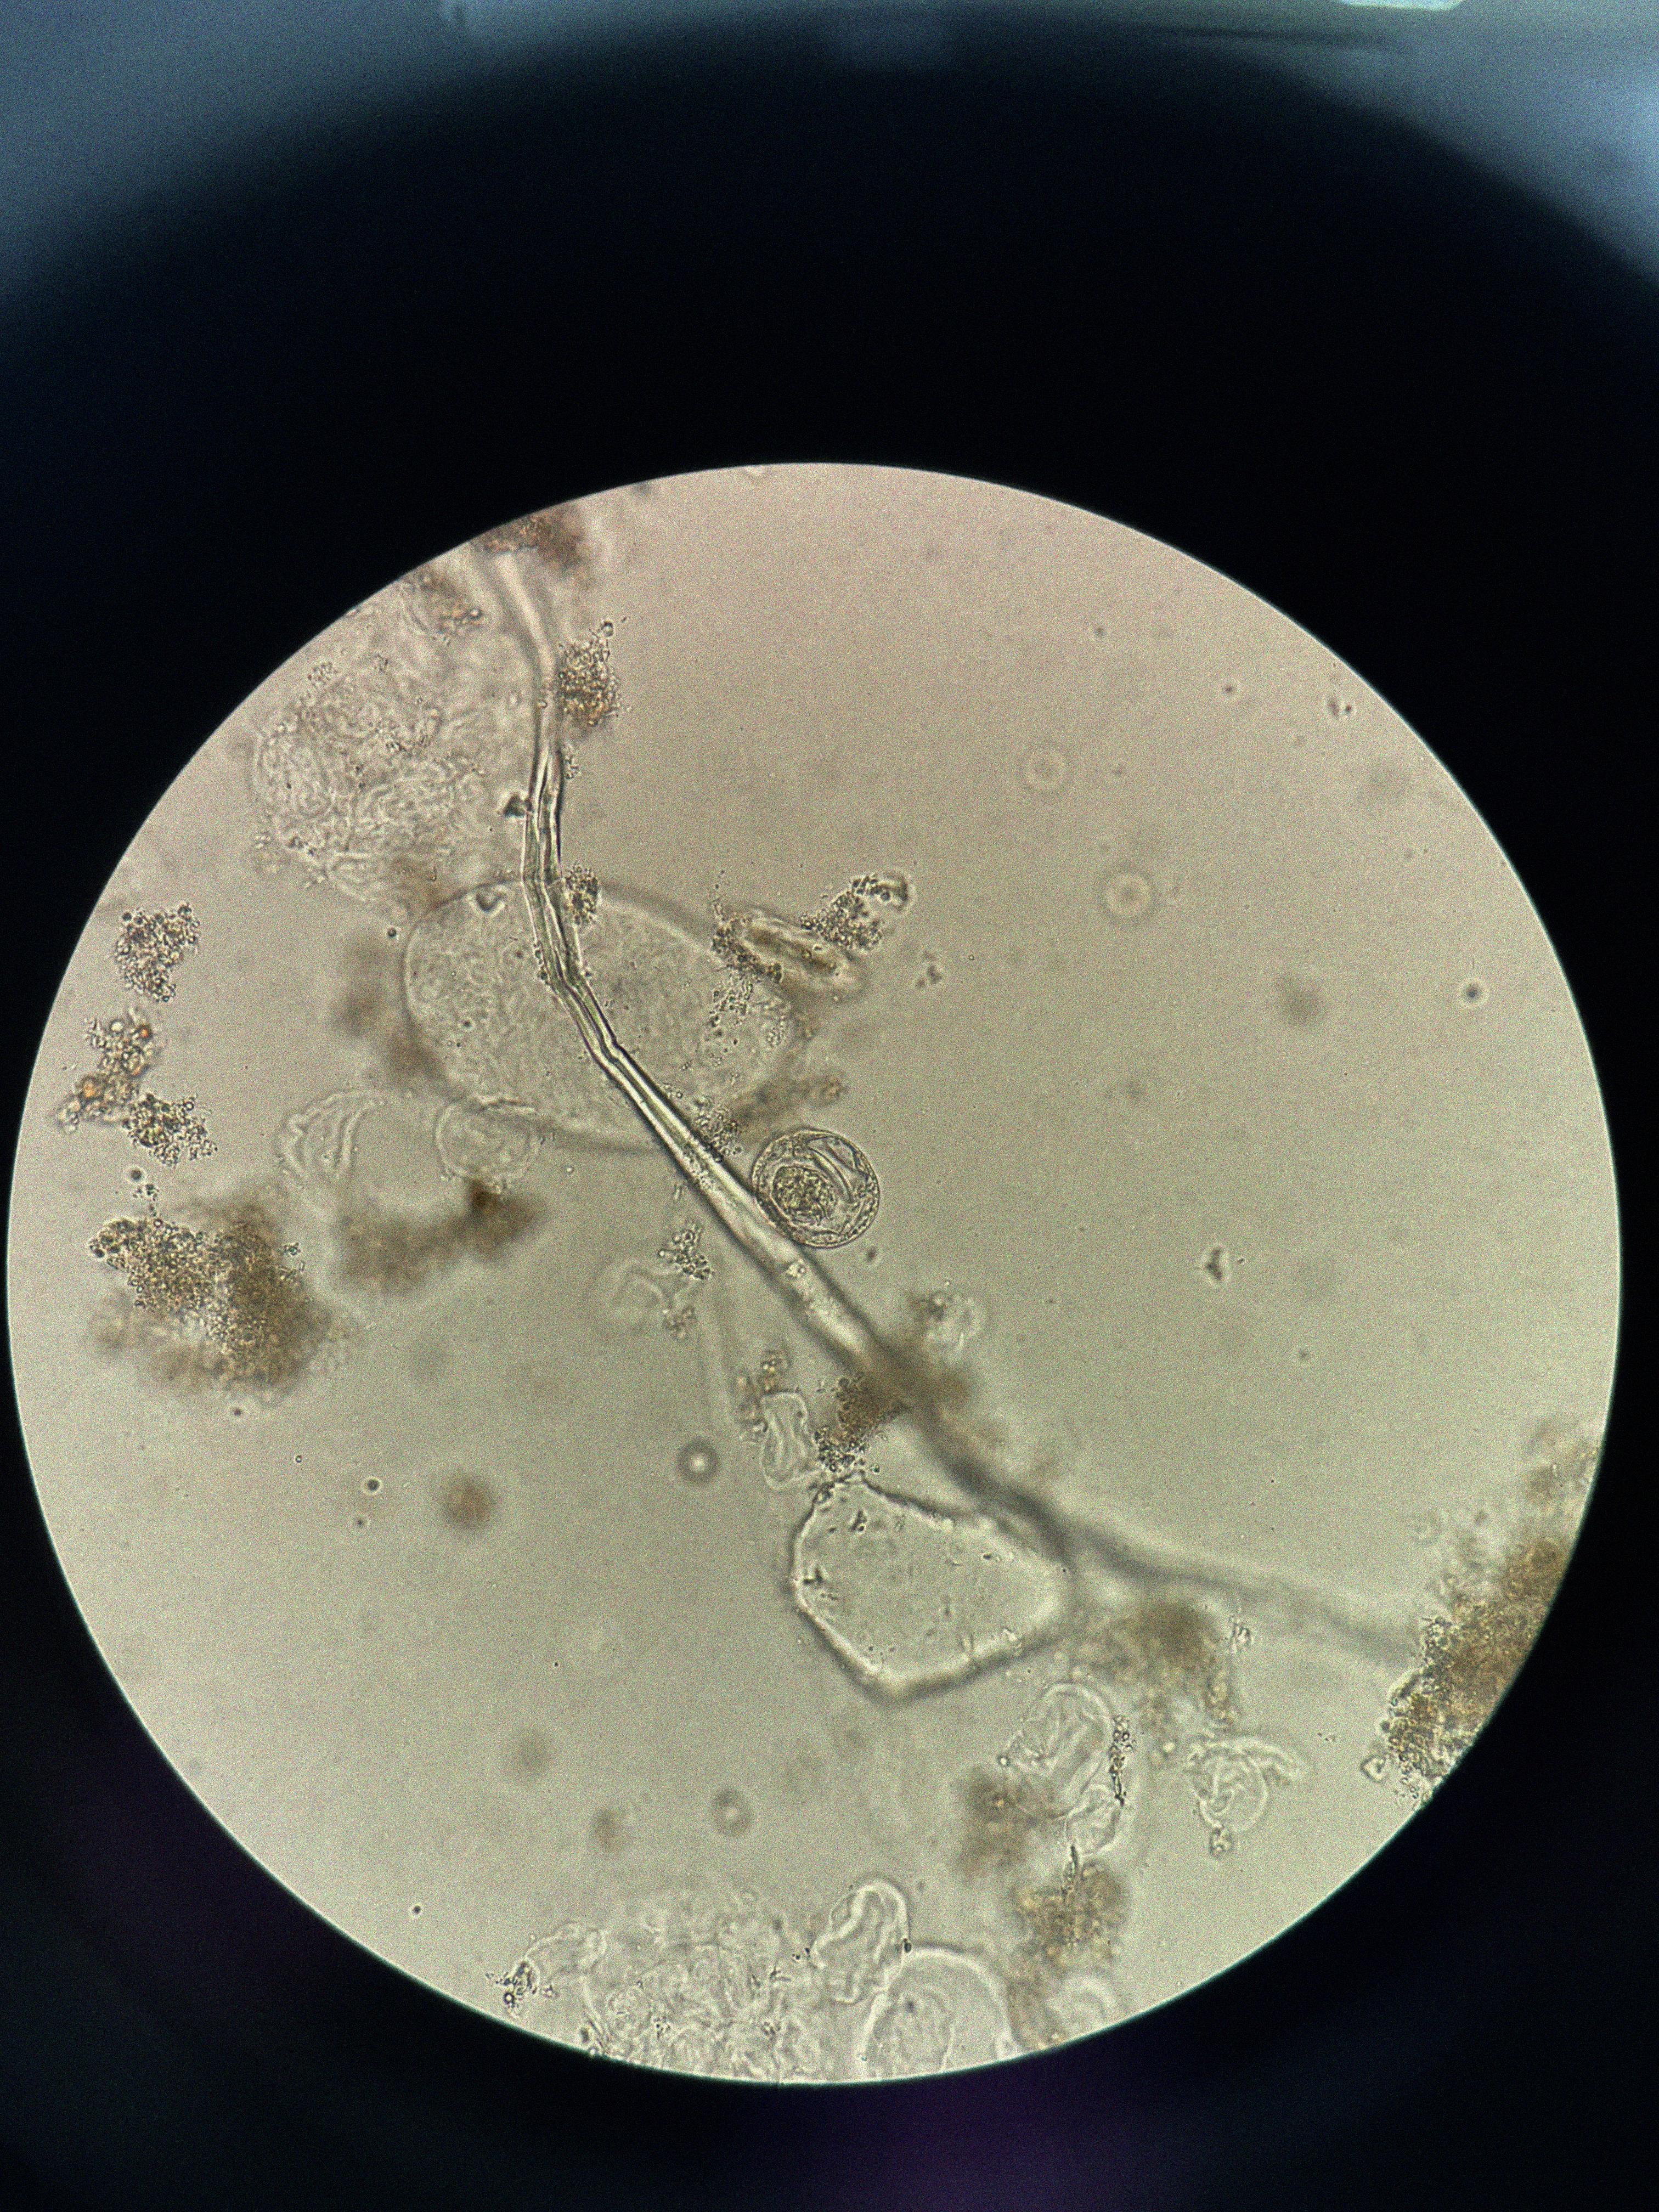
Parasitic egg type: Hymenolepis nana